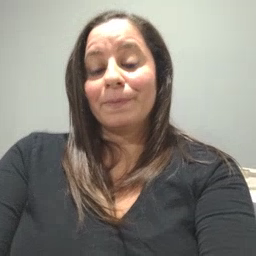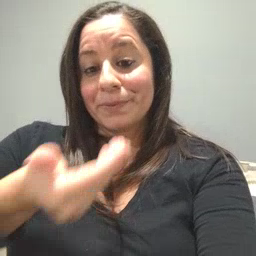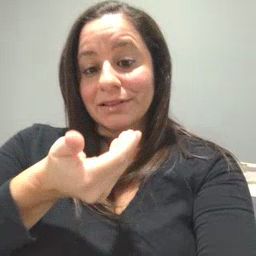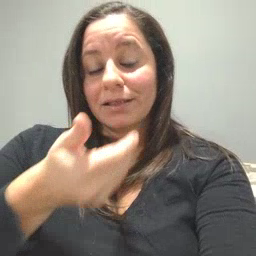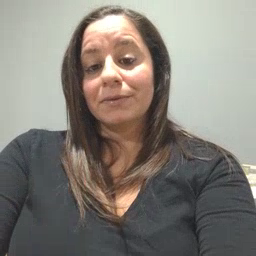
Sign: pizza